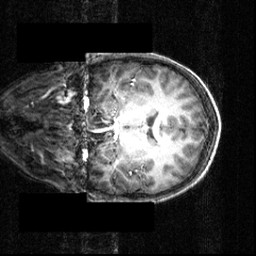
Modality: T1w
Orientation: coronal
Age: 12
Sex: male
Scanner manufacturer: siemens
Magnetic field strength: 3.951 T
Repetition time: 1.5 s
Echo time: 0.00335 s